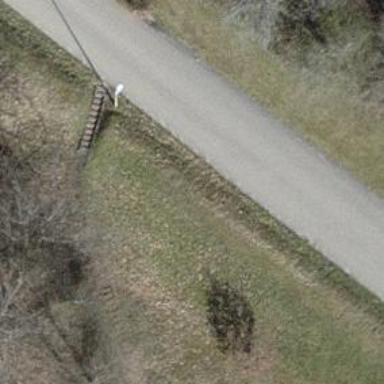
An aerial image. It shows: Path.